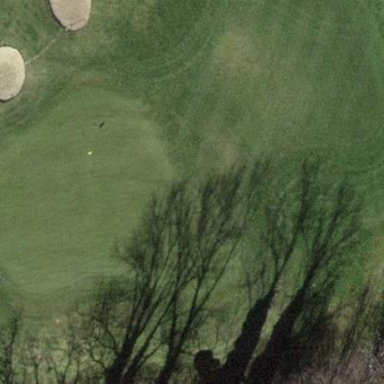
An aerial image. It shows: Picturesque green golfing area with grass land use.